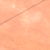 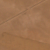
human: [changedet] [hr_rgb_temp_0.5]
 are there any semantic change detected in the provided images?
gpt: There is no change to mention.